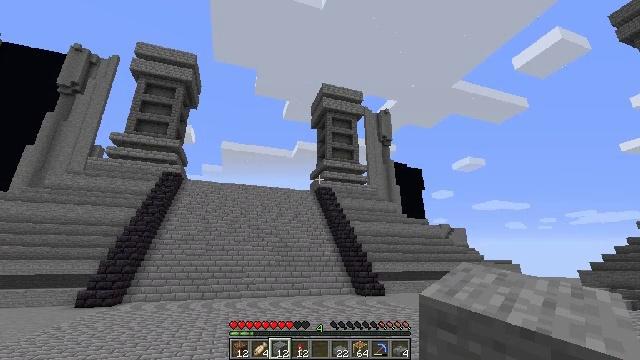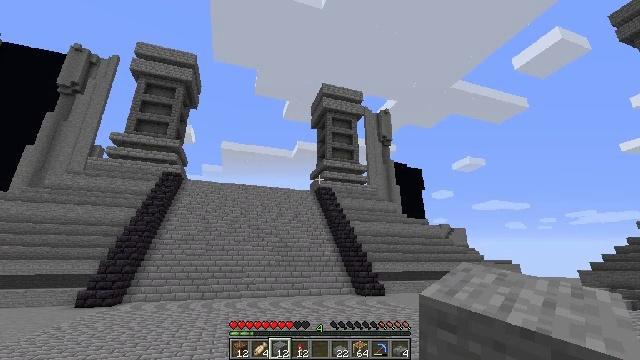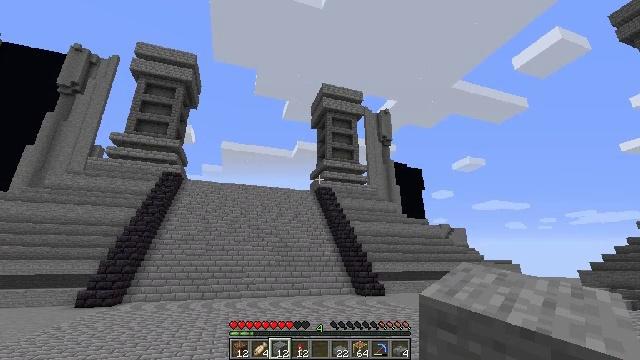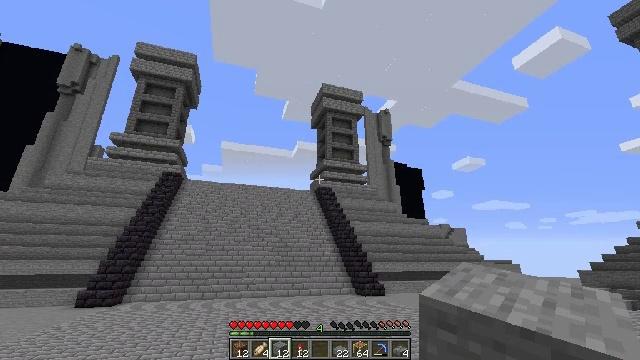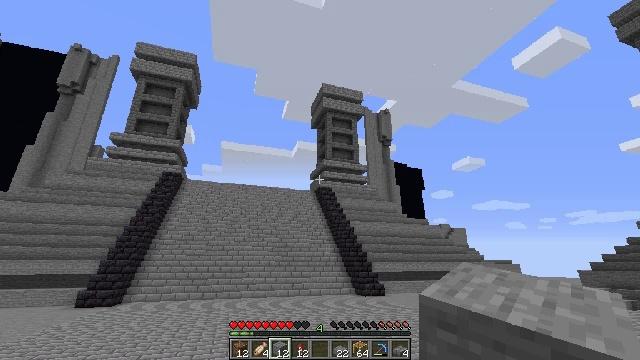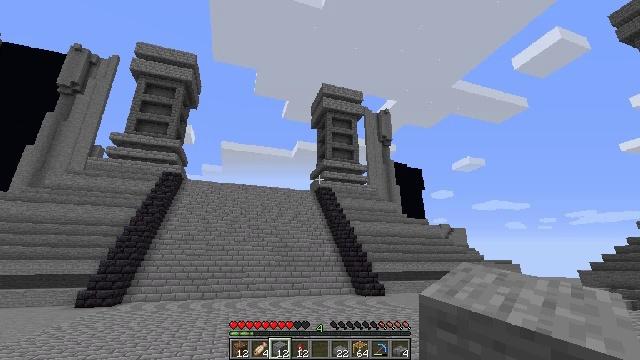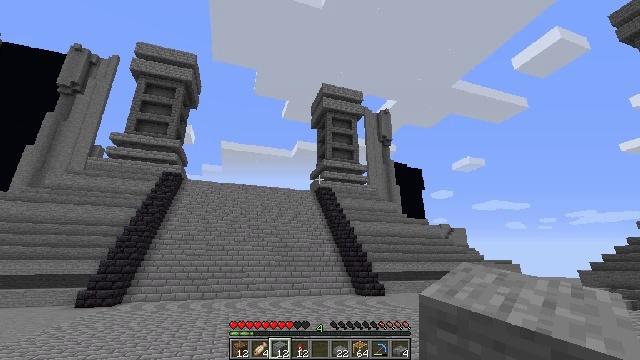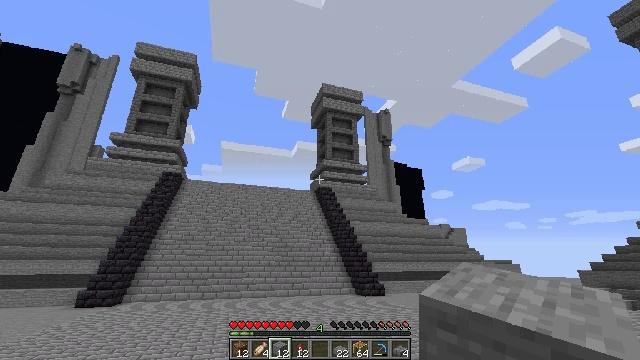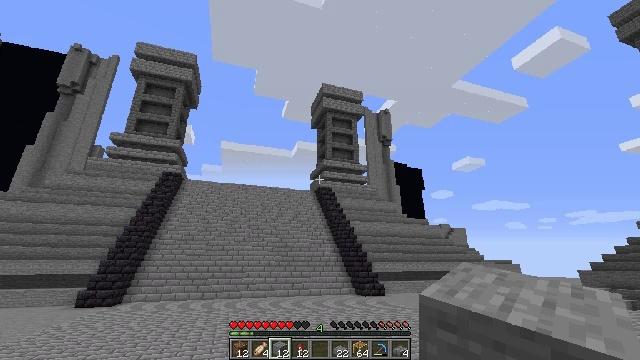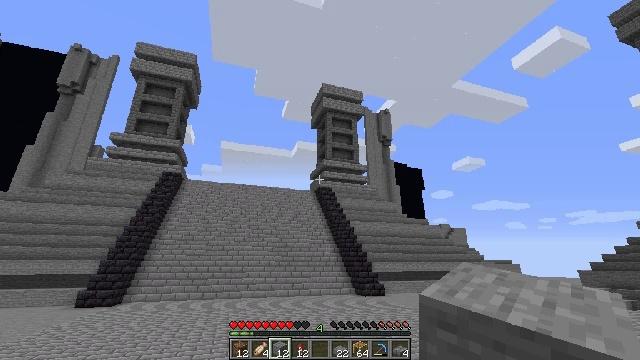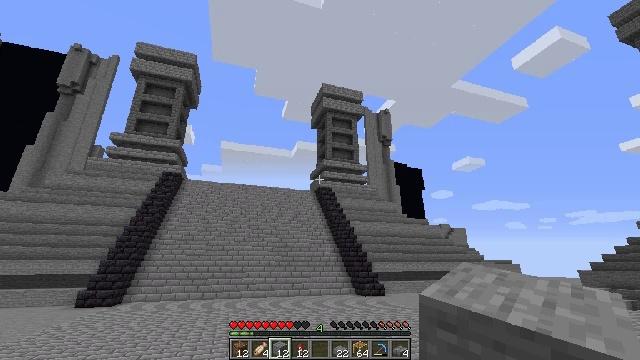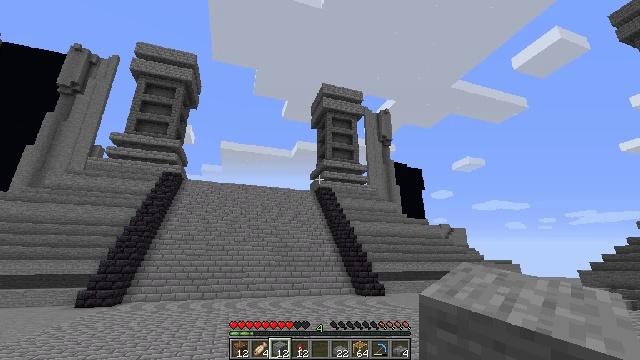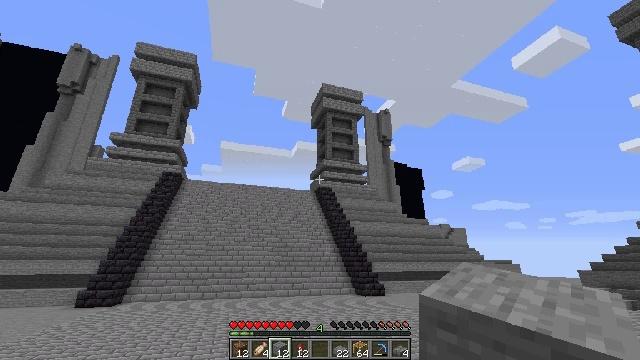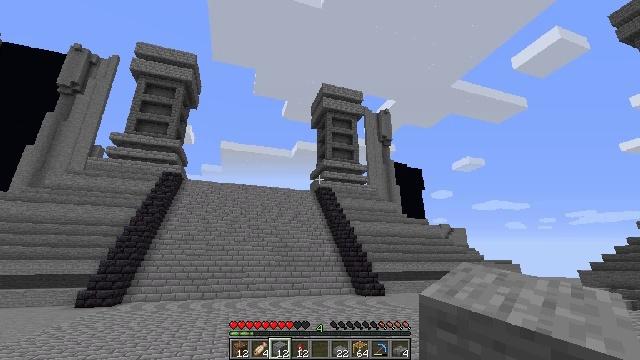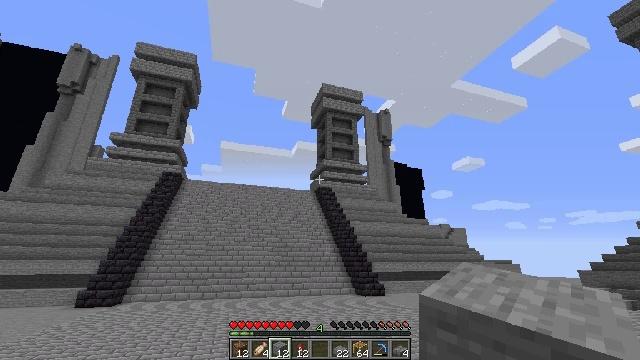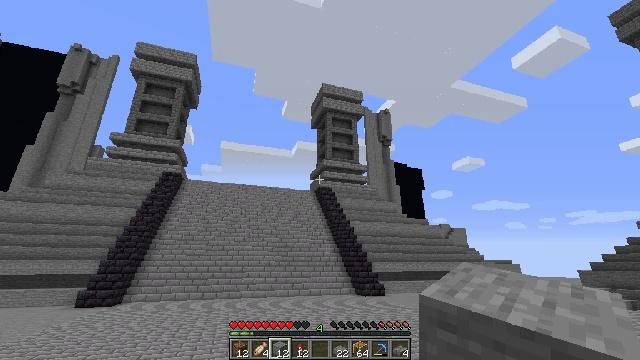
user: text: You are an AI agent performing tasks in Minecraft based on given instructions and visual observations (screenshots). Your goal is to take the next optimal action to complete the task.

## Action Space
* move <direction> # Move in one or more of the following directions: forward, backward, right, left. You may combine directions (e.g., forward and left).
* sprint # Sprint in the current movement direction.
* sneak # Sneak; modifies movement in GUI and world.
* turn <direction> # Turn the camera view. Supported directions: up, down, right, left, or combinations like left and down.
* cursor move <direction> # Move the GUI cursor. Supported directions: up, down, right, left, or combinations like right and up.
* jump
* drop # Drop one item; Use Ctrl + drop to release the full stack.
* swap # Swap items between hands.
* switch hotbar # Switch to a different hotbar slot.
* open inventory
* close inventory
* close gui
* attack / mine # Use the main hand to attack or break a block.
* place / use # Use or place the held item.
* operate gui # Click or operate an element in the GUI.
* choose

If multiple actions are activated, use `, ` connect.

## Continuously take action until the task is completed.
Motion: motion action
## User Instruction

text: Gather the shulker box for storage.
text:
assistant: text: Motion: no_op
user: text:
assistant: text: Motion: no_op
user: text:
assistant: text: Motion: no_op
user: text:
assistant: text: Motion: no_op
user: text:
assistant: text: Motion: no_op
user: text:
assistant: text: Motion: no_op
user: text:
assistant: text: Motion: no_op
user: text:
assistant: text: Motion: no_op
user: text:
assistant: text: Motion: no_op
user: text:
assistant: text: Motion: no_op
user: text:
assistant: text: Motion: no_op
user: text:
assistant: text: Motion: no_op
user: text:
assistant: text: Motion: no_op
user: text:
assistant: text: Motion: no_op
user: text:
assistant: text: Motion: no_op
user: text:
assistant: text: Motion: no_op
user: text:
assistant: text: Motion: no_op
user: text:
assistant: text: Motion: no_op
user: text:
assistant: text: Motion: no_op
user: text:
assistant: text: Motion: no_op
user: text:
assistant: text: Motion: no_op
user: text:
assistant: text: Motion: no_op
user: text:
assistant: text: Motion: no_op
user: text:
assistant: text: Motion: no_op
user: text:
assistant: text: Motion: no_op
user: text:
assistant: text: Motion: no_op
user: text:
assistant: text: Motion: no_op
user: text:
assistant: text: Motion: no_op
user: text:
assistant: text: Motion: no_op
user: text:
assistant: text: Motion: no_op